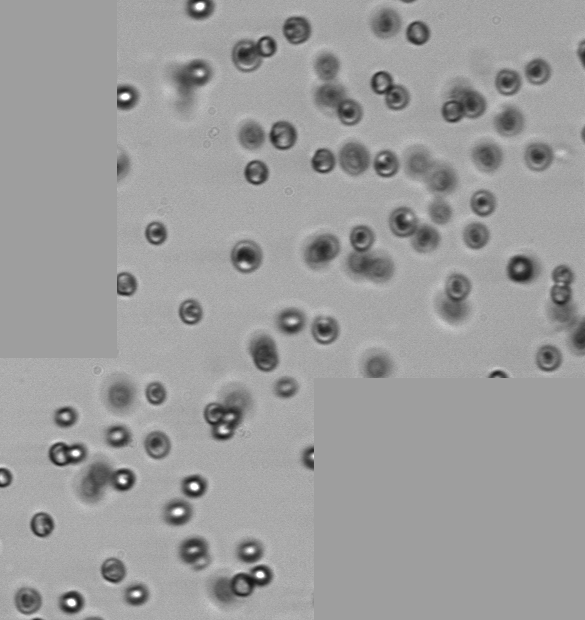
Label: Phaeocystis